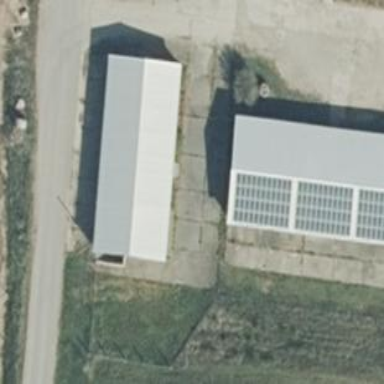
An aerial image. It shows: White building with gabled roof.